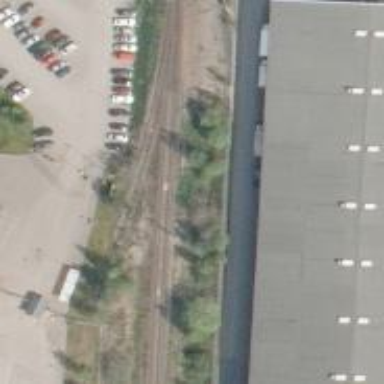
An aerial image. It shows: Signal positioned in the track of railway.